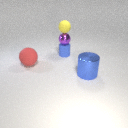
large red rubber sphere behind large blue metal cylinder